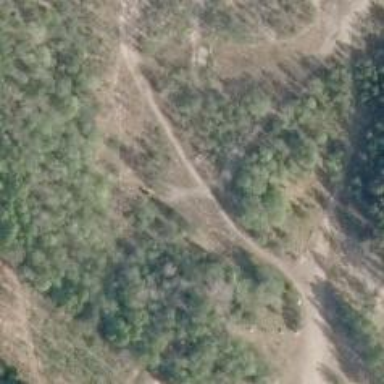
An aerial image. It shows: Disc golf tee area.